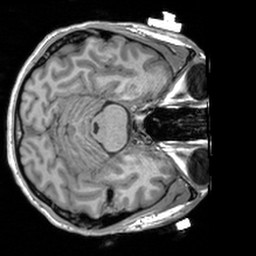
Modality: T1w
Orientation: axial
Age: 24
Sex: male
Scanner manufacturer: siemens
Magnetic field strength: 3 T
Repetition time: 1.9 s
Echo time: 0.00226 s